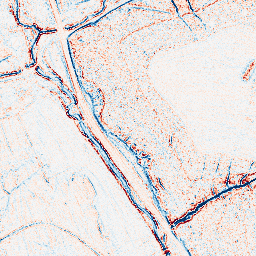
Category: edge_preserving
Decomposition family: bilateral
Decomposition parameters: d: 5
sigma_color: 25
sigma_space: 25
Upsampling method: sinc_blackman
Upsampling parameters: scale: 2
kernel_size: 8
Upsampling scale: 2